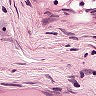
Metastatic tissue present: no